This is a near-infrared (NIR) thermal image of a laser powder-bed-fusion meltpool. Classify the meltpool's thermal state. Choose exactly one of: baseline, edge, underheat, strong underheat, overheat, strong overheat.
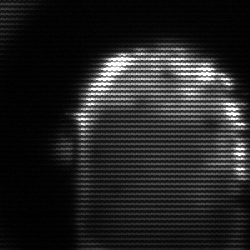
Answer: baseline